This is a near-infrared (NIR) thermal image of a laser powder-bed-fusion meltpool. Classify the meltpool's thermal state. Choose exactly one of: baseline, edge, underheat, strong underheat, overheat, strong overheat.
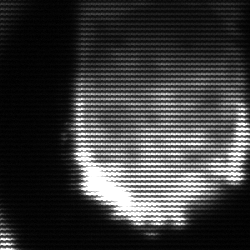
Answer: edge